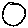
Label: circle